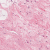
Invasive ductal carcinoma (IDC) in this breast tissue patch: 0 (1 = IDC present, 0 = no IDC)